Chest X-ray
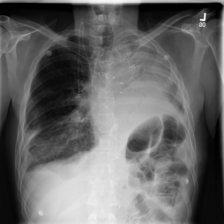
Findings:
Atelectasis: negative
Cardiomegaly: negative
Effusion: negative
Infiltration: positive
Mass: negative
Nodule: negative
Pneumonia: negative
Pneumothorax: negative
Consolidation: negative
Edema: negative
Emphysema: negative
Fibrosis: negative
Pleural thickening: negative
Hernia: negative